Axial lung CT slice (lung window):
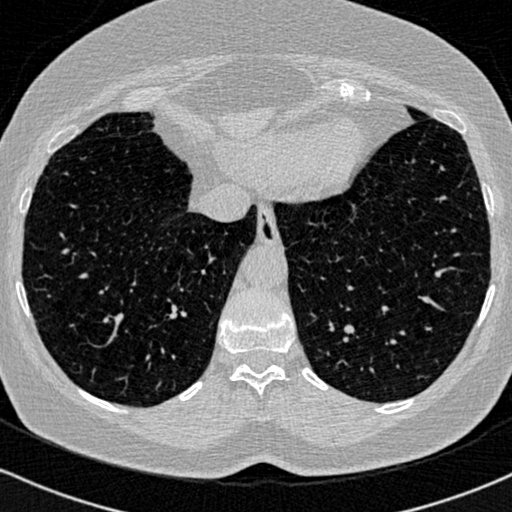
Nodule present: no